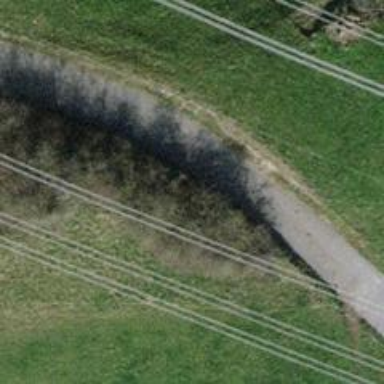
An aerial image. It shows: Asphalt track with grade 1 tracktype.